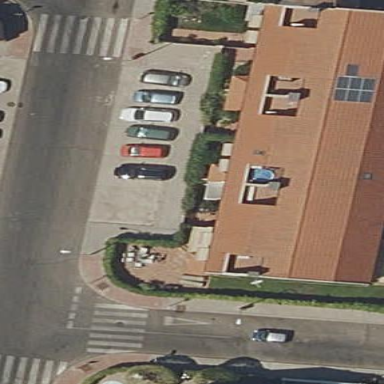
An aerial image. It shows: Building.